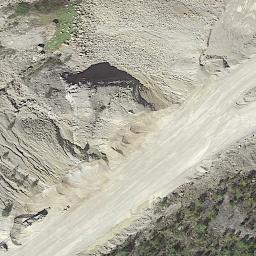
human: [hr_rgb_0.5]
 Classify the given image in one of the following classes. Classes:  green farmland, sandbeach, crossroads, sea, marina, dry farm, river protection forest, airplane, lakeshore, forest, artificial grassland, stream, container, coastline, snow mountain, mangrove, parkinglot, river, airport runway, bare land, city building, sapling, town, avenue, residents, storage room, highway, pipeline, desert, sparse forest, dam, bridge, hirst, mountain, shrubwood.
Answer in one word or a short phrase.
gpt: bare land